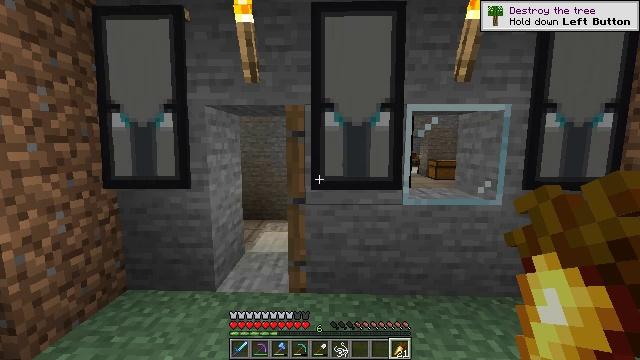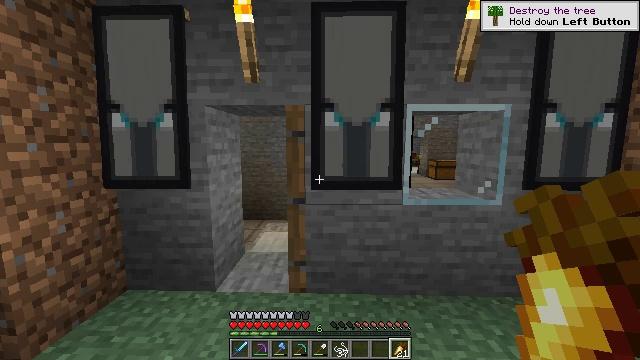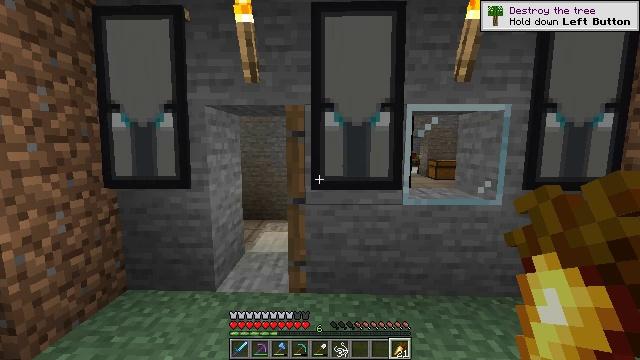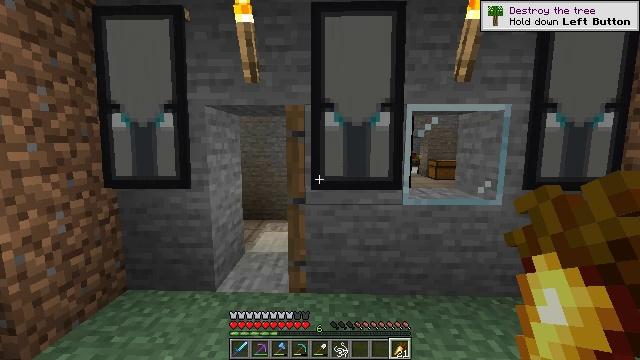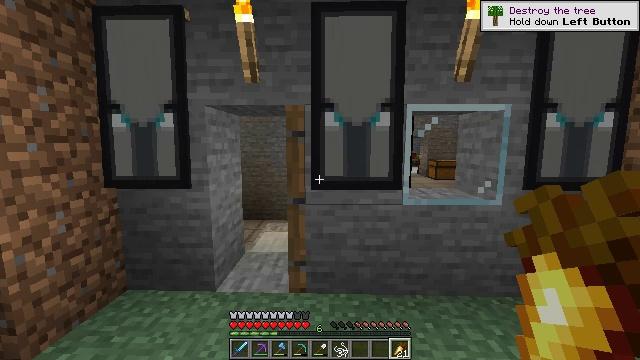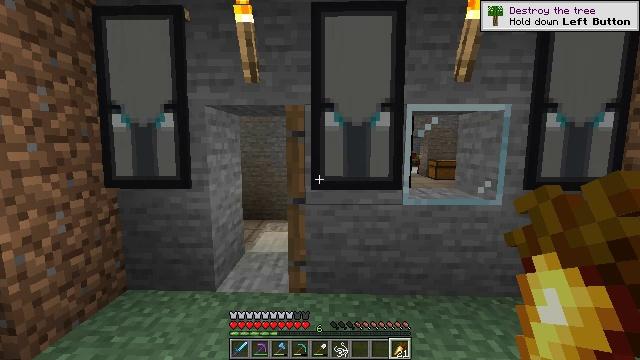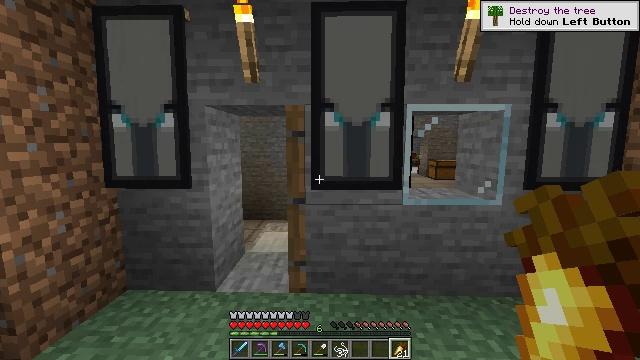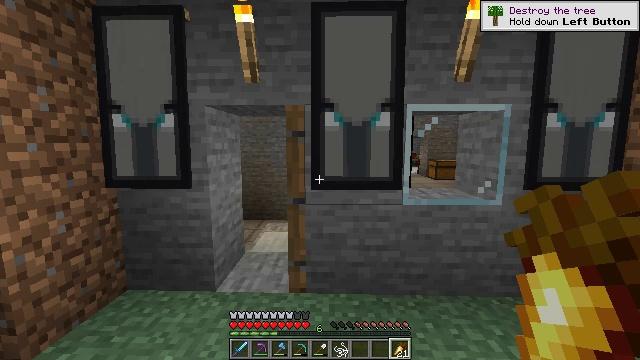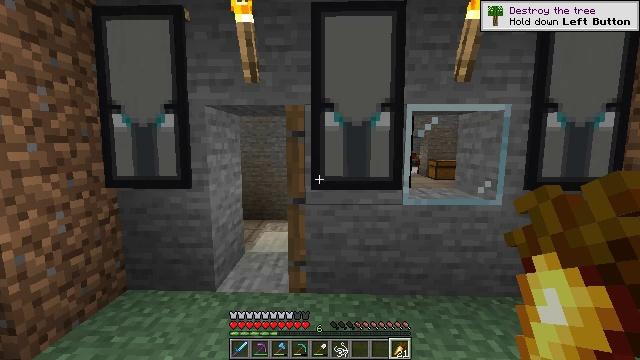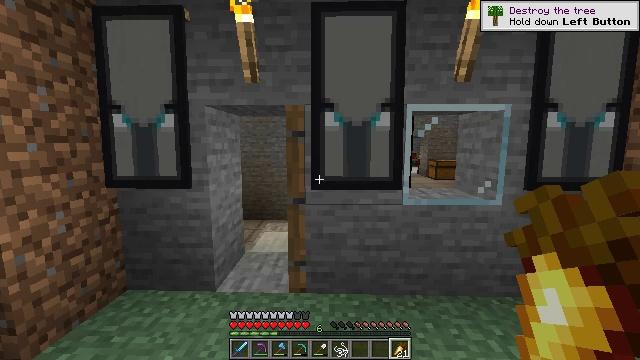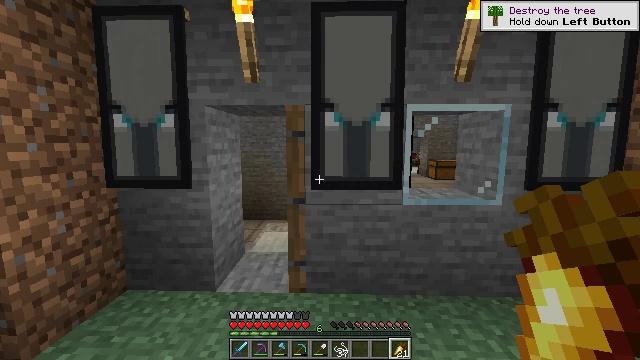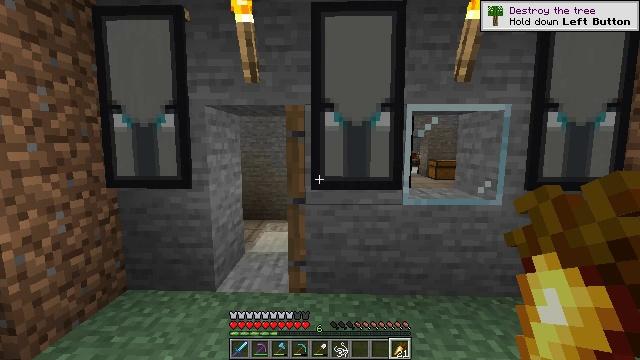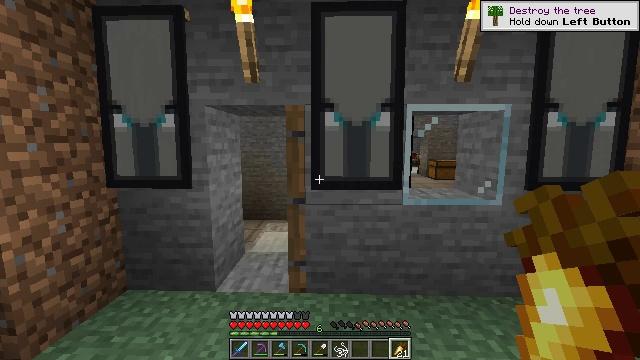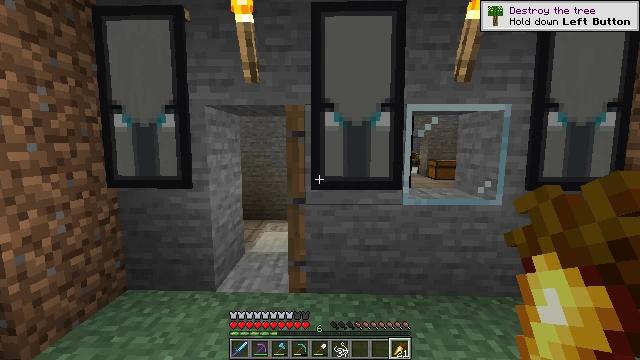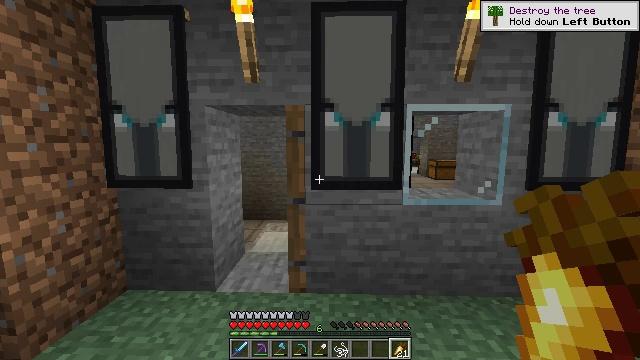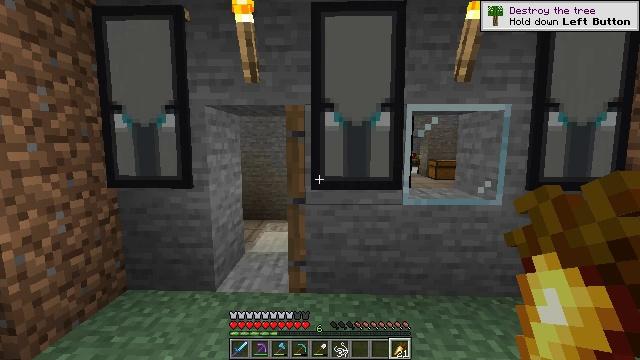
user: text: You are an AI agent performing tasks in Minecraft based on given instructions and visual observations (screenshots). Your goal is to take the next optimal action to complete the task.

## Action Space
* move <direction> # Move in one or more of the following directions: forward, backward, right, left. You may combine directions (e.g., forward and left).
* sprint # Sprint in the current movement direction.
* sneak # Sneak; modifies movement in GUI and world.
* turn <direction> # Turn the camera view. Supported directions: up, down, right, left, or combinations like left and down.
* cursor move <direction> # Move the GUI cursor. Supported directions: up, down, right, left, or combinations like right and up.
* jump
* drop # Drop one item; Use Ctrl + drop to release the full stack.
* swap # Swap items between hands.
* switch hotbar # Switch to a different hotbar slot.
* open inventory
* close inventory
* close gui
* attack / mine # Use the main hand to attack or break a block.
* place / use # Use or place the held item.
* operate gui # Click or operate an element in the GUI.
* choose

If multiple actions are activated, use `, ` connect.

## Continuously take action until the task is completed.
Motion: motion action
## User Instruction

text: Craft smooth stone in the furnace.
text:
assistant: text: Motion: no_op
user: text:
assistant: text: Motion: no_op
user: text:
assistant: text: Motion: no_op
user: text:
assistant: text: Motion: no_op
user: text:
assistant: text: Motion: no_op
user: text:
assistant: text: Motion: no_op
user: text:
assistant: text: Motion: no_op
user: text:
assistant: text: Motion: no_op
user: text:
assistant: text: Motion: no_op
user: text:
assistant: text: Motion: no_op
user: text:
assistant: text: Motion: no_op
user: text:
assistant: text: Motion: no_op
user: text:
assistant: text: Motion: no_op
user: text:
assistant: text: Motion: no_op
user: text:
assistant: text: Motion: no_op
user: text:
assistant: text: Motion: no_op
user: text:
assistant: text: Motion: no_op
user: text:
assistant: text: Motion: no_op
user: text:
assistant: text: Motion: no_op
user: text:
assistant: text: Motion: no_op
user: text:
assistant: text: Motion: no_op
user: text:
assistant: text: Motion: no_op
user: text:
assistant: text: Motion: no_op
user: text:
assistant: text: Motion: no_op
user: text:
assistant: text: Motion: no_op
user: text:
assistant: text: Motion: no_op
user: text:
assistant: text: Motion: no_op
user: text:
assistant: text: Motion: no_op
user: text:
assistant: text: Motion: no_op
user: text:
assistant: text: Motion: no_op